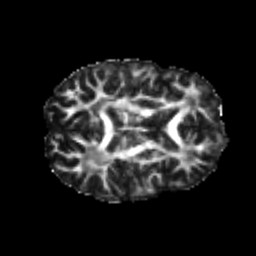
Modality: FA
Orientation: axial
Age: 24
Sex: male
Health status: healthy
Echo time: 0.074 s